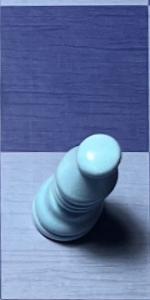
Label: Bishop_White